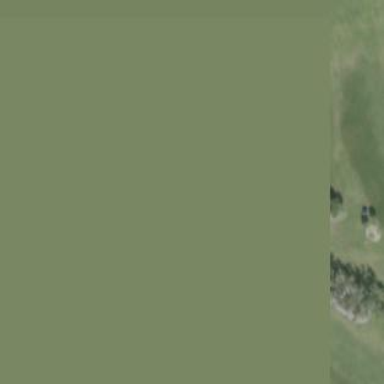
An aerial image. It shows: Grassy area designated as golf fairway.